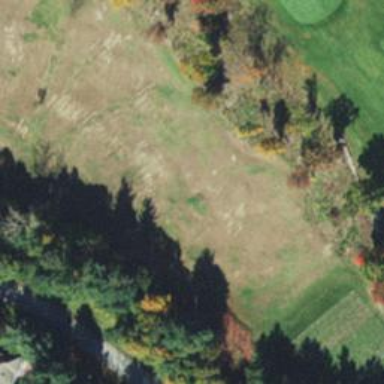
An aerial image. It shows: Grassy area designated for driving range golf.